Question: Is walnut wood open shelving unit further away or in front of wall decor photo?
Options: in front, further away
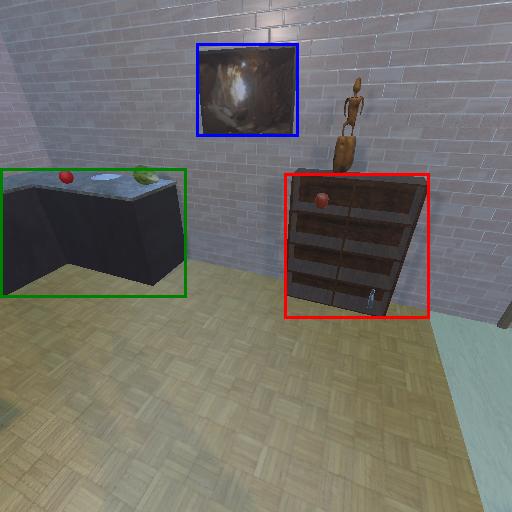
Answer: in front